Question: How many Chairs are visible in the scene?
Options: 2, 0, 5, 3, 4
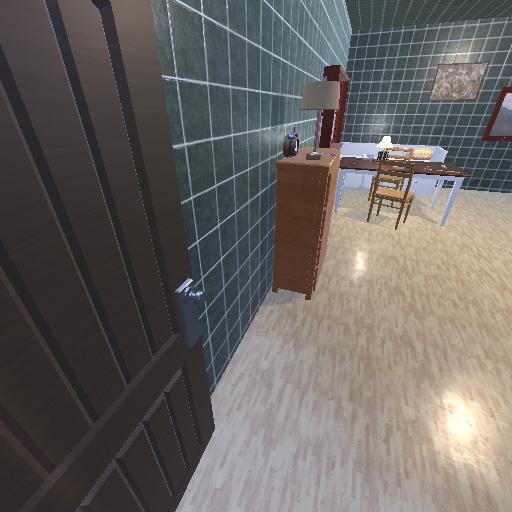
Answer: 2